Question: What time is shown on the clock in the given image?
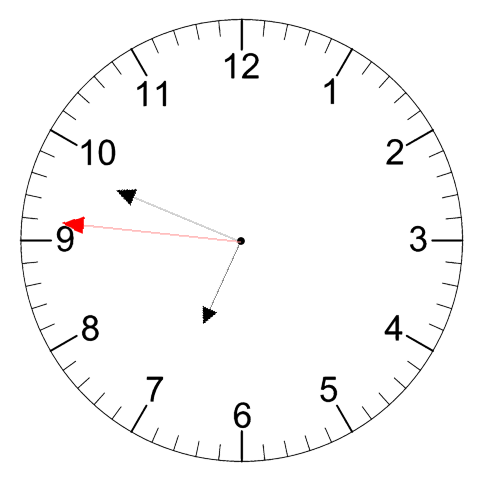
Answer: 06:48:46